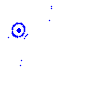
Particle: electron